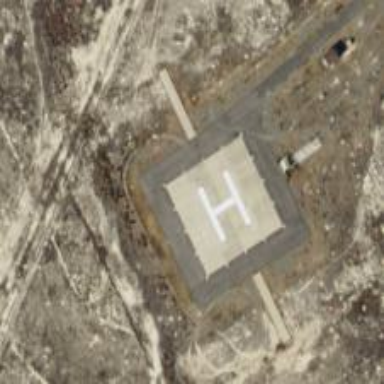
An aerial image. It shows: Image showing helipad at airport.